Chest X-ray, PA view. Patient: 64 years old, sex M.
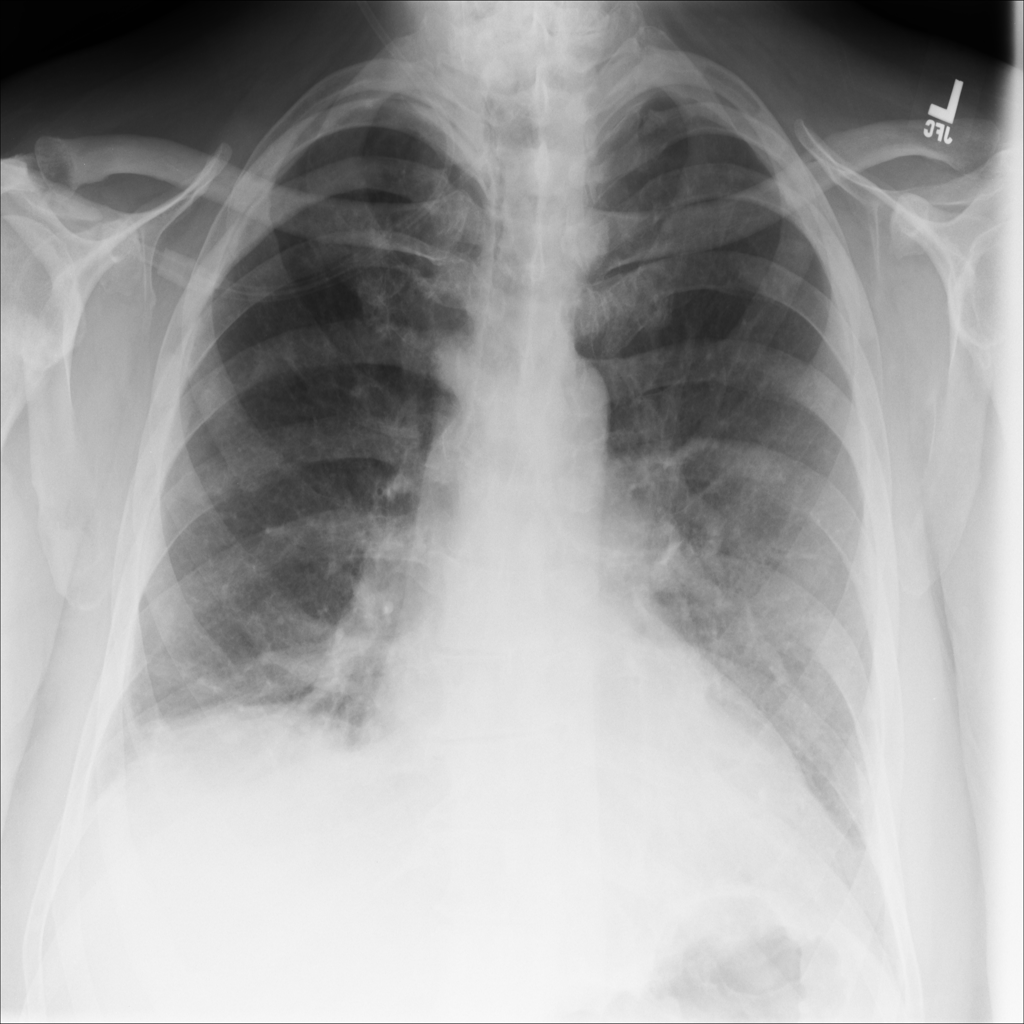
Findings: Cardiomegaly